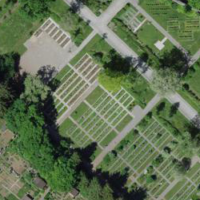
EUNIS habitat code: 53
Species observed at this site:
Convallaria majalis